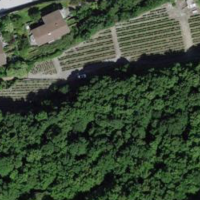
EUNIS habitat code: 50
Species observed at this site:
Hedera helix